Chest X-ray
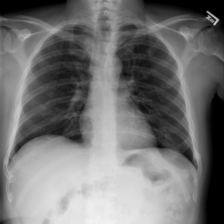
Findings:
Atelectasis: negative
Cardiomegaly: negative
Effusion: negative
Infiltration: negative
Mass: negative
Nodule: negative
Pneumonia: negative
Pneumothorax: negative
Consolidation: negative
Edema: negative
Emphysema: negative
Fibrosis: negative
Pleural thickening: negative
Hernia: negative